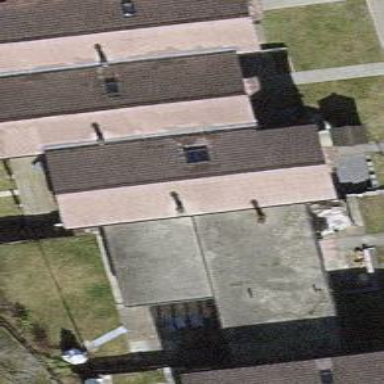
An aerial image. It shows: Flat-roofed house.